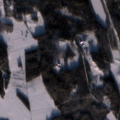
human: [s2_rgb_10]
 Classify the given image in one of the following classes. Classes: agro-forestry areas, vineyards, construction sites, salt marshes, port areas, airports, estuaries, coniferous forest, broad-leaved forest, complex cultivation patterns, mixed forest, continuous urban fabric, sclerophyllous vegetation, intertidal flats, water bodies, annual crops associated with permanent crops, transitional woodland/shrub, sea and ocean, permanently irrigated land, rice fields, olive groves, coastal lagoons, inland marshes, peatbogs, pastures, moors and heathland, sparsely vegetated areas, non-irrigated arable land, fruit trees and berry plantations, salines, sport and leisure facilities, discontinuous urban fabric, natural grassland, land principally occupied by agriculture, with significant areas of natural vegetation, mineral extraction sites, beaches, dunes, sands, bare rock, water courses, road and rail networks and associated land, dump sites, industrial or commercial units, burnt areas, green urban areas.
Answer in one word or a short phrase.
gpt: non-irrigated arable land, land principally occupied by agriculture, with significant areas of natural vegetation, mixed forest, transitional woodland/shrub